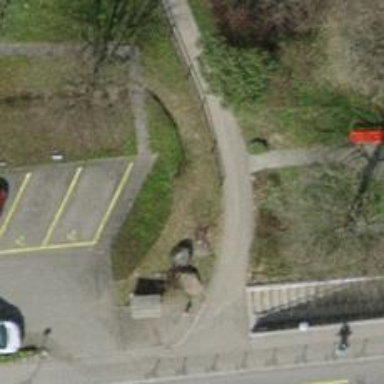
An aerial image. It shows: Footway surfaced with paving stones.